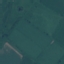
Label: Pasture